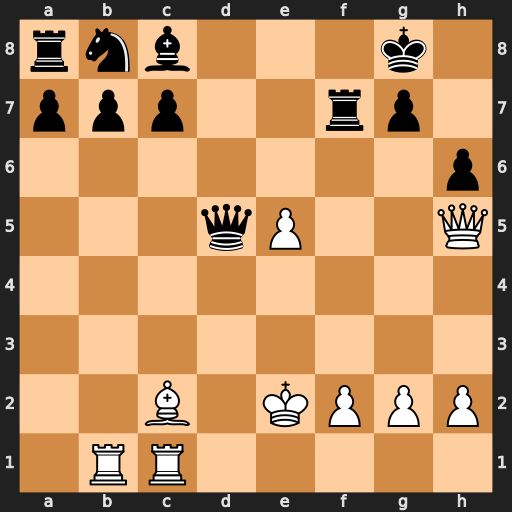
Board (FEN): rnb3k1/ppp2rp1/7p/3qP2Q/8/8/2B1KPPP/1RR5
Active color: w
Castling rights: -
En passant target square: -
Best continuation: Bb3 Qxb3 Rxb3